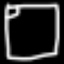
Label: square